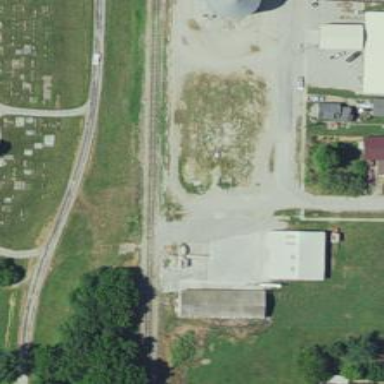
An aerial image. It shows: Railway service station.